The image shows the envelope spectrum of a rolling-element bearing's vibration signal, with the characteristic fault frequencies (BPFO outer race, BPFI inner race, BSF ball, FTF cage) marked as reference lines. Classify the bearing condition as one of: normal, inner_race, outer_race, ball.
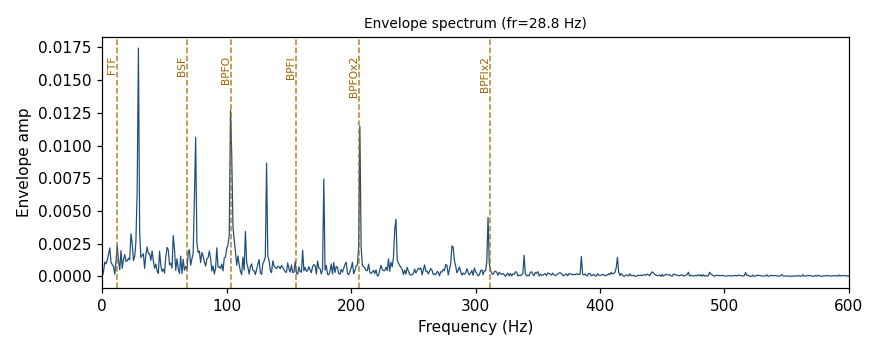
Answer: outer_race